Interaction volume radius: 5 \u00c5
Interaction volume height: 10 \u00c5
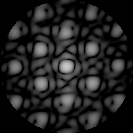
Disorder parameter: 0.2053